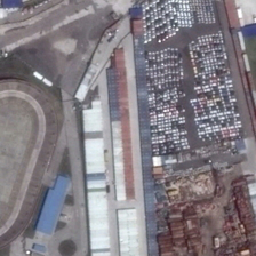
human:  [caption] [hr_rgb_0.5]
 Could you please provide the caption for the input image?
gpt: Industrial parks on the street are neatly arranged.

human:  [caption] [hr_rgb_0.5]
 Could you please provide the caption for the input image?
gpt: many fields near the industrial area near the road .

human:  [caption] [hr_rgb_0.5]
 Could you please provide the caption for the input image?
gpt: Several buildings and crowded parking are in the industrial area.

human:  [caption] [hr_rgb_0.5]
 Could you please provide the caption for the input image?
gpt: There are several buildings and a crowded parking lot in the industrial area.

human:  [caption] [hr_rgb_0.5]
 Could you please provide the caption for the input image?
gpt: The industrial houses on the street are in good order.